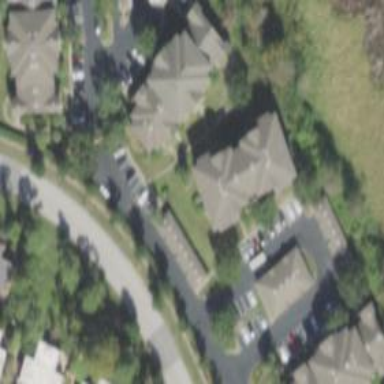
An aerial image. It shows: Residential building with apartments. It is located in residential area.